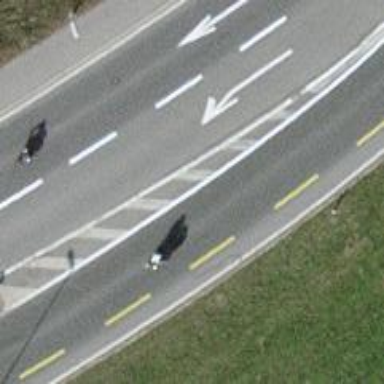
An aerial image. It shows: Secondary road with asphalt surface. There is designated cycle lane on the left side.